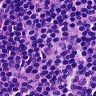
Metastatic tissue present: no